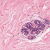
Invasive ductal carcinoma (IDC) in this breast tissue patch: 0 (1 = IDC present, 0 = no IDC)